Question: I have the following javascript function which should open (in our case lotus notes), with a prefilled email.
'''
function emailpage() {
strTitle = document.title;
strTitle = strTitle.replace("&","-");
window.location = "mailto:" + "?subject=I thought this link might interest you." + "&body=" + strTitle + " - " + window.location;
}
'''
but instead I am getting this:

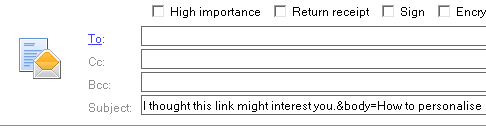
Answer: Replacing body and subject should help you:
'''
function emailpage() {
strTitle = document.title;
strTitle = strTitle.replace("&","-");
window.location = "mailto:?body=" + strTitle + " - " + window.location + "&subject=I thought this link might interest you.";
}
'''